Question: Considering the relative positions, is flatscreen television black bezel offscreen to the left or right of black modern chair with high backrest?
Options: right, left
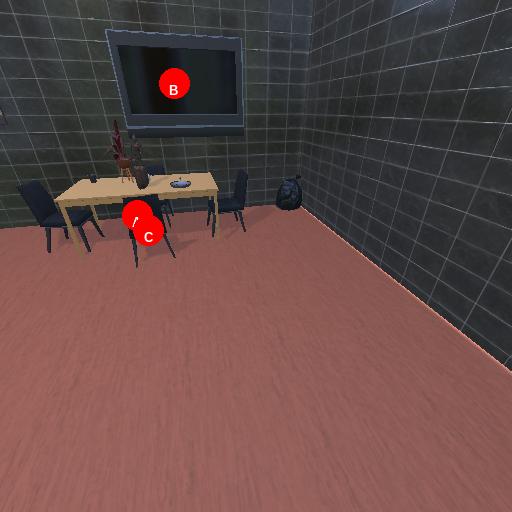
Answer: right